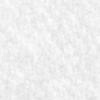
Label: no_change